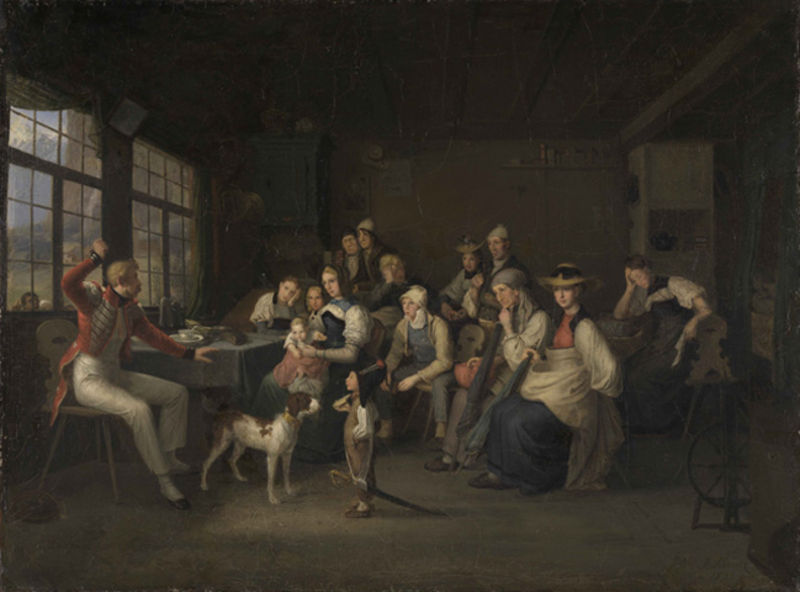
Titel: Schweizer Gardist erzählt in seiner Heimat seine Erlebnisse während der Pariser Juli-Revolution von 1830
Künstler: Johann Baptist Kirner
Standort: Karlsruhe
Institution: Staatliche Kunsthalle Karlsruhe
Schlagwörter: baum, berg, blau, dunkel, gemälde, gruppe, hand, himmel, mann, schatten, schlaf, weiß, wolken, bäume, frauen, grün, landschaft, menschen, sitzen, braun, damen, fenster, frankreich, frau, geste, glas, grau, hell, holz, hut, hüte, kleid, kleider, kopfbedeckungen, licht, männer, raum, reden, schwarz, stuhl, stühle, szene, tisch, tür, zimmer, dame, haus, hund, hunde, regenschirm, rot, schirm, schnee, gesellschaft, gespräch, herren, leute, malerei, masse, menge, rock, versammlung, zylinder, alt, anzug, blond, gelage, hemd, hose, jacke, kneipe, mütze, mützen, regal, wand, wirtschaft, alte, arm, falten, geschichte, kragen, mensch, teller, gesten, herr, holland, holzstuhl, innenraum, instrument, niederlande, tischdecke, tischtuch, vorhang, öl, natur, boden, interieur, redner, sitzend, decke, familie, innen, kind, mutter, musiker, publikum, theater, england, wald, bauern, genre, kinder, ofen, stock, hündchen, kopfbedeckung, schürze, magd, bücher, schrank, wohnzimmer, schlafen, genremalerei, man, perspektive, zuschauer, rede, nachmittag, berge, gebirge, dorf, klein, baby, bank, dielen, saal, vorstellung, arbeiter, rad, ölgemälde, beobachter, franzosen, gewalt, krieg, schlacht, essen, frack, salon, holzboden, kopftuch, strohhut, bett, tasse, balken, stube, kammer, junge, bauer, halle, spitzweg, greis, knabe, fensterkreuz, sprossen, kabel, knechte, geschirr, schweiz, gaststätte, militär, revolution, schwert, streit, säbel, uniform, bericht, faust, soldat, schirme, volk, napoleon, degen, dreispitz, gestik, offizier, treffen, hauben, holzdecke, niederländisch, ölmalerei, gastmahl, armee, jagd, tracht, geige, besuch, gedeck, handwerker, werkstatt, gefleckt, besteck, gewehr, jagdhund, dolch, müde, schatte, gemeinde, general, bauernhaus, predigt, familienbild, niederländer, dienstmagd, hausarbeit, zuschauen, neugier, tirol, bote, grautöne, zuhörer, gamaschen, familien, spinnerei, weben, sohn, greise, details, fidel, gasthaus, gasthof, wirtshaus, spinnen, spinnrad, bauernstube, säugling, weber, webstuhl, schimpfen, gaststube, fau, zuhören, wohnraum, bord, mägde, roit, king, heimkehr, rückkehr, nachricht, geschir, spannung, verkleidet, schwarzwald, erzählung, gast, inneneinrichtung, vortrag, tish, erschöpfung, wirtsstube, detuschland, lauschen, milität, dunkeö, landvolk, tischt, erzählen, ram, genredarstellung, redegestus, massenszene, begebenheit, zaungäste, frak, zornig, schneke, herberge, erzähler, gestikulierend, weiße hose, schuke, erhobene faust, richtspruch, gebannt, blauer rock, t, 19. jahrhundert, hu, engand, jutz, arm#, spinnmaschine, webrad, zimmer himmel frauen männer kinder hund, fenster links, mapoeleon, scharank, gardist, untiform, abern, müthen, hund kind, dreipsitz, weilß, hi9mmel, redcoat, zuörer, heimkeher, ti9sch, rückkehrer, geschichtenerzähler, erzürnt, prahler, gealt, sitzen kind, däbel, gruppehund, kriegsbericht